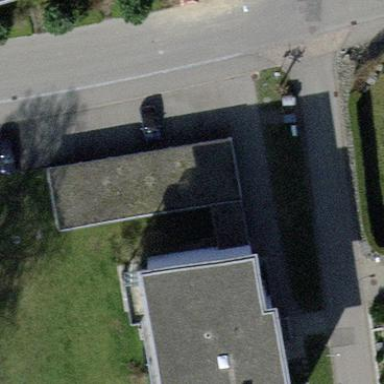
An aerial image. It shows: Group of garages.